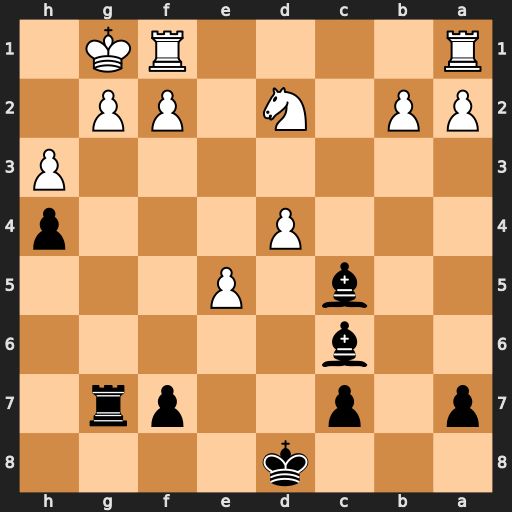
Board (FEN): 3k4/p1p2pr1/2b5/2b1P3/3P3p/7P/PP1N1PP1/R4RK1
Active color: b
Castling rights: -
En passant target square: -
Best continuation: Rxg2+ Kh1 Rxf2+